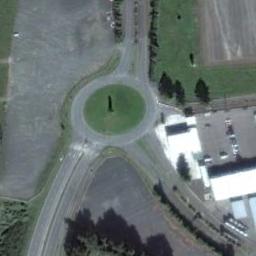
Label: roundabout